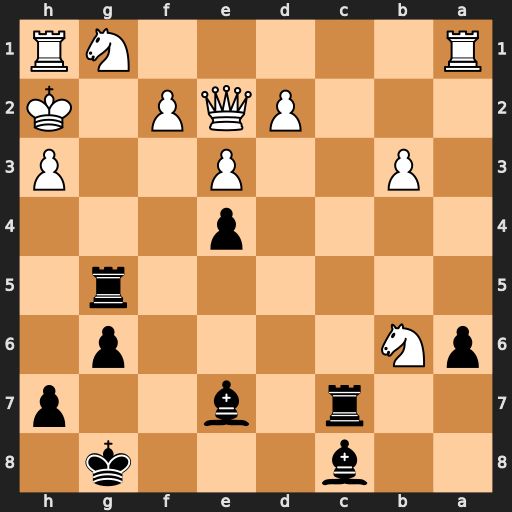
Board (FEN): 2b3k1/2r1b2p/pN4p1/6r1/4p3/1P2P2P/3PQP1K/R5NR
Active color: b
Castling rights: -
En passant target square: -
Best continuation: Bd6+ f4 exf3#